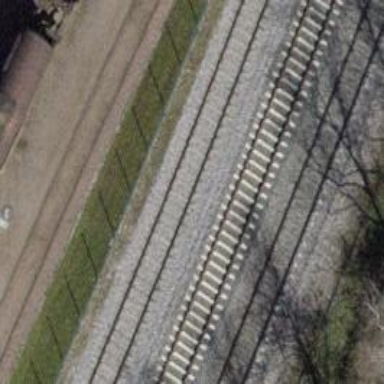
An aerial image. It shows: Railway yard with one track in service.